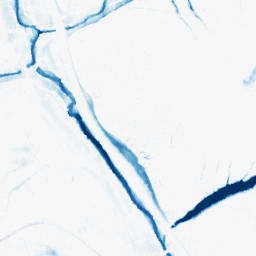
Category: morphological
Decomposition family: morphological_ellipse
Decomposition parameters: operation: closing
width: 20
height: 10
Upsampling method: bicubic
Upsampling parameters: scale: 4
Upsampling scale: 4